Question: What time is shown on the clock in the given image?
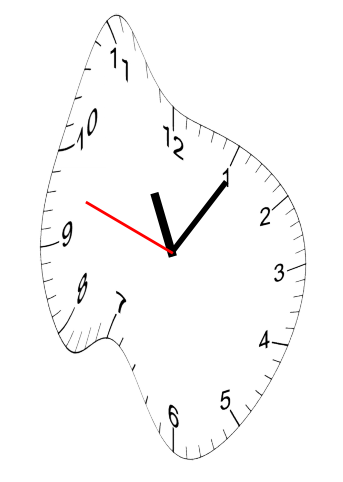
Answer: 11:05:48